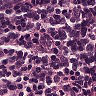
Metastatic tissue present: no